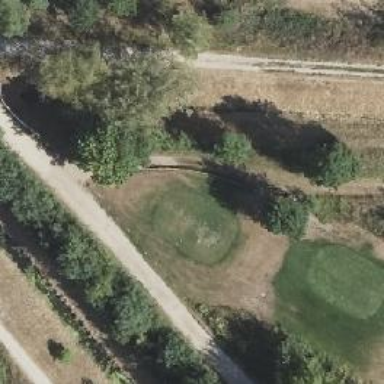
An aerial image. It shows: Golf tee.